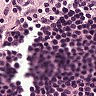
Metastatic tissue present: no